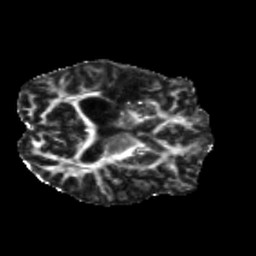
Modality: FA
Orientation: axial
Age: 49
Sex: male
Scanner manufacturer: siemens
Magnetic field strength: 3 T
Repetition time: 5.25 s
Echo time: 0.08 s